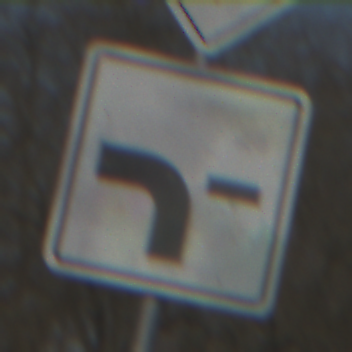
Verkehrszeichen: VerlaufVorfahrtsstrasse6
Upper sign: Vorfahrtsstrasse
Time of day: MorningAfternoon
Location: Outdoor (Suburban)
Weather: PartlyCloudy
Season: NotSpecified
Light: Natural